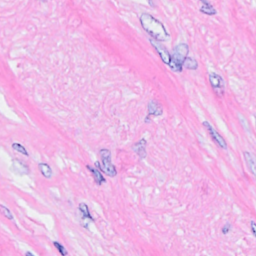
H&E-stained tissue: Breast